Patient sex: M
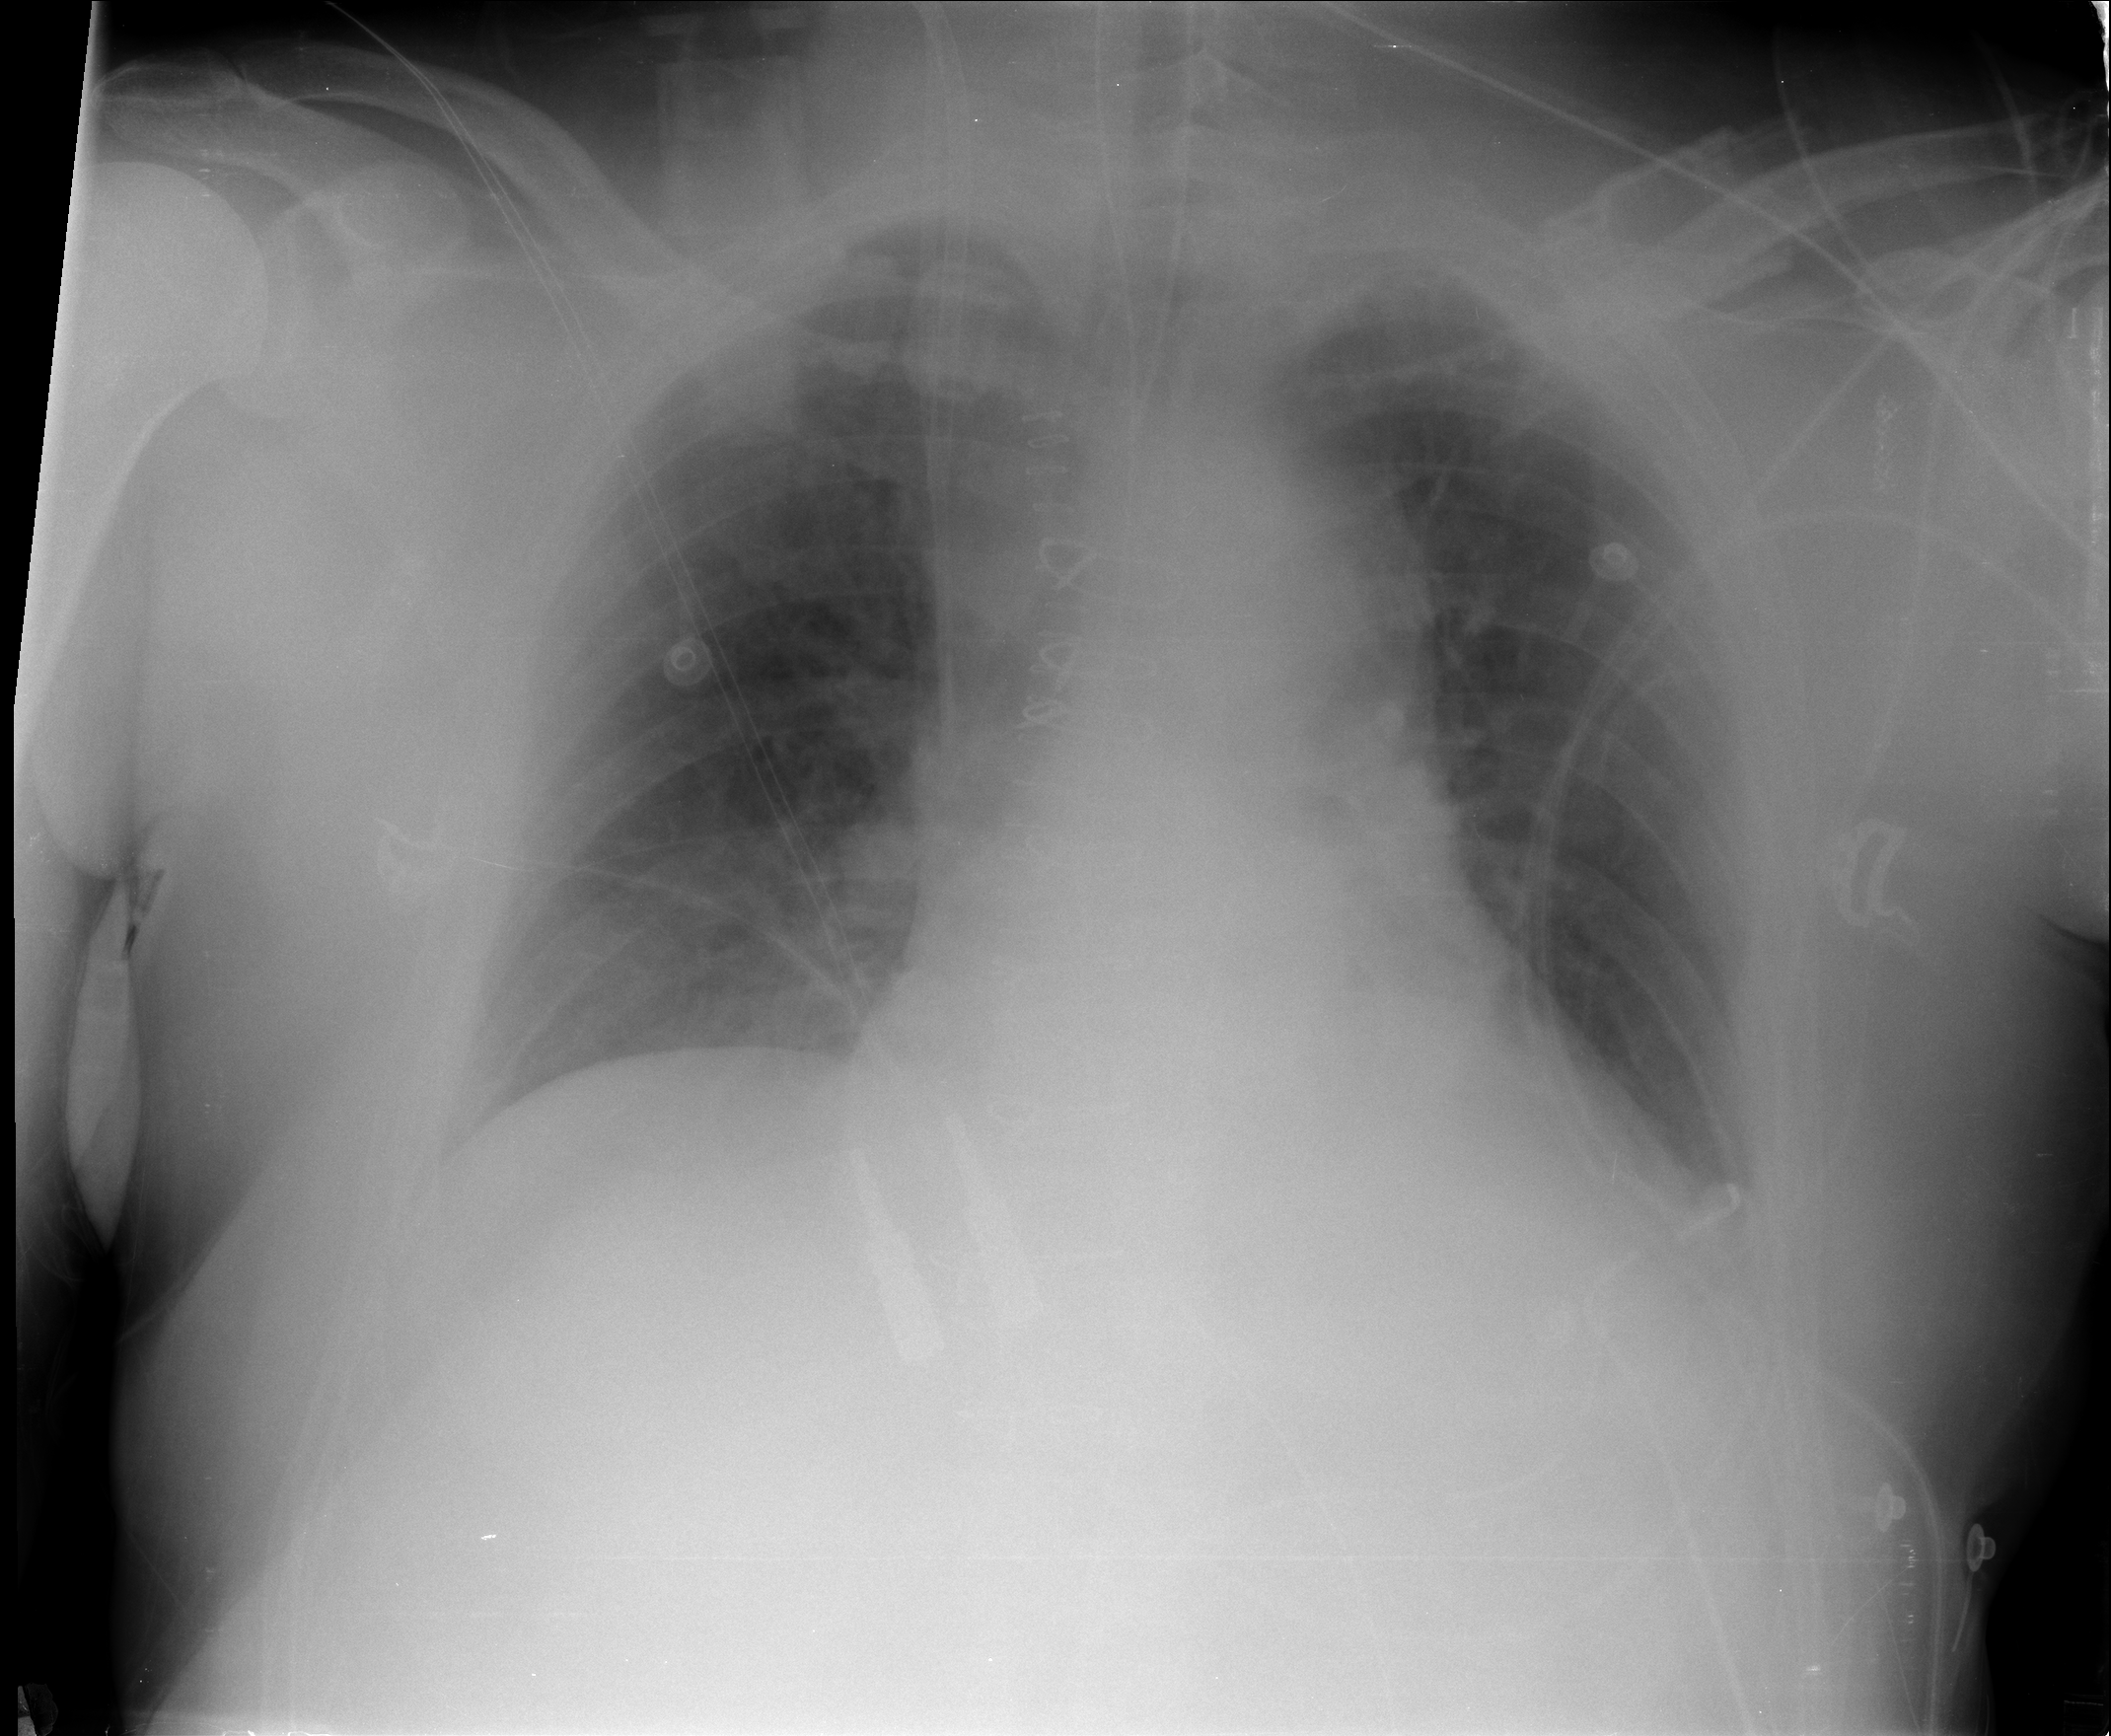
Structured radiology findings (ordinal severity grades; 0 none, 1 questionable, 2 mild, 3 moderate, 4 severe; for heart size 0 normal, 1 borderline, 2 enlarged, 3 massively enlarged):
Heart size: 0
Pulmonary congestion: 0
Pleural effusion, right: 0
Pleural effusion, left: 0
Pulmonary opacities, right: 0
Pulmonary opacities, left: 0
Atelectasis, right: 0
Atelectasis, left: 1